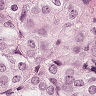
Metastatic tissue present: yes